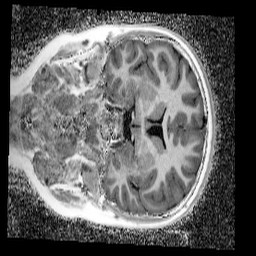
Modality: UNIT1_denoised
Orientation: coronal
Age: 11
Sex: female
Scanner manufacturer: siemens
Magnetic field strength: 3 T
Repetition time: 4 s
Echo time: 0.00299 s